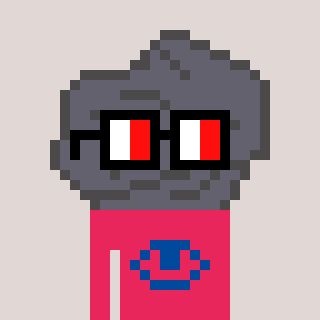
a pixel art character with square glasses with black frames and red eyes, a rock-shaped head and a redpinkish-colored body on a warm background